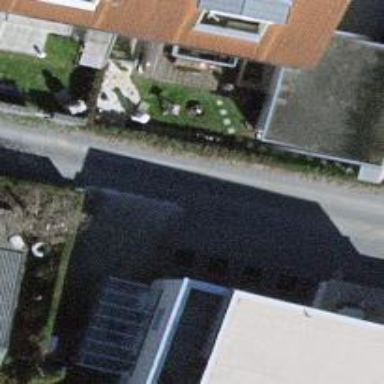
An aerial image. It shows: Residential road with fine gravel surface.